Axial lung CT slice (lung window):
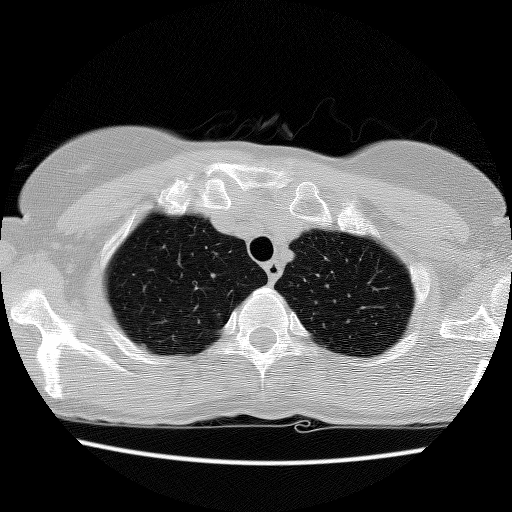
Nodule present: no